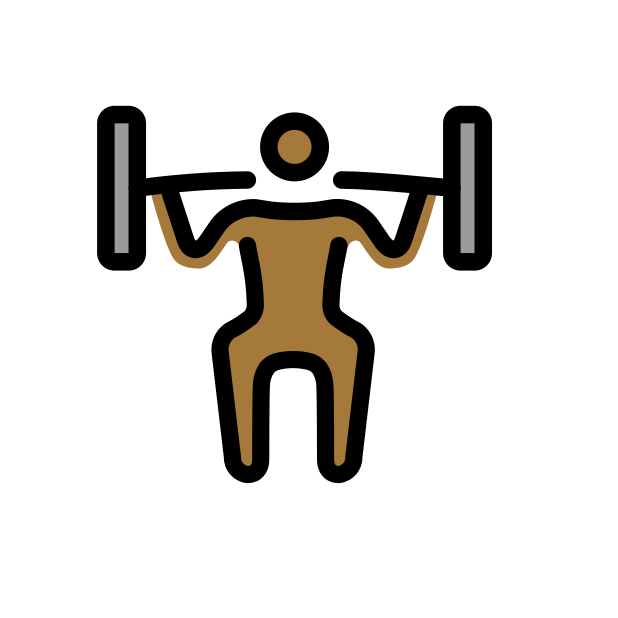
man lifting weights: medium-dark skin tone